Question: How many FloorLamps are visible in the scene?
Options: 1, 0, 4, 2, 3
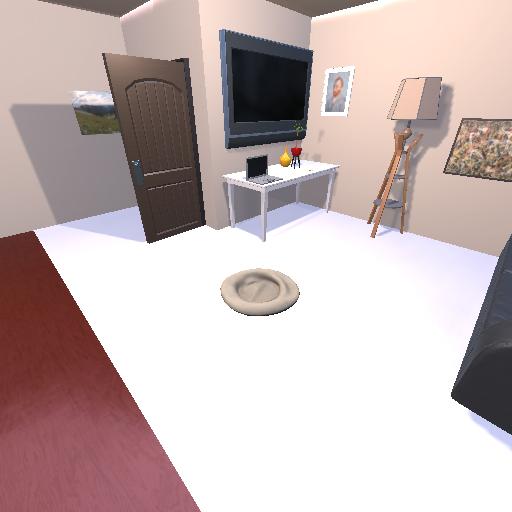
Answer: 1